Field crop: maize
Growth stage: 1
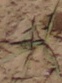
Species: lolium